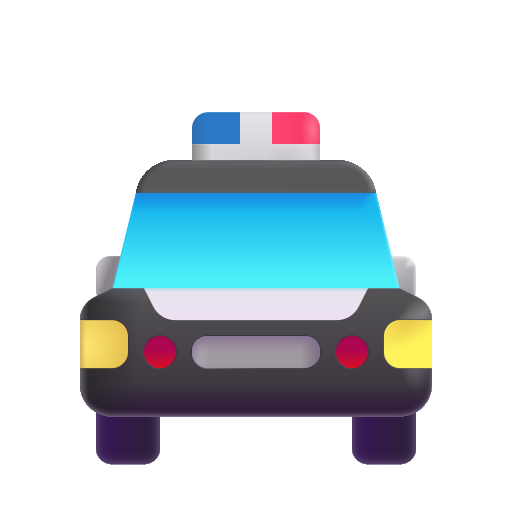
oncoming police car color